Field crop: maize
Growth stage: 2
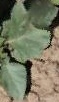
Species: datura